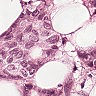
Metastatic tissue present: yes